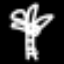
Label: palm tree